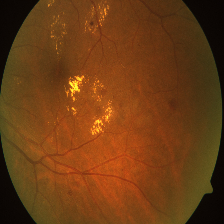
Diabetic retinopathy grade: Severe